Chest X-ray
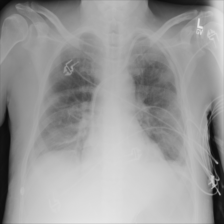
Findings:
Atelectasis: negative
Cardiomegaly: negative
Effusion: negative
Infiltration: negative
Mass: negative
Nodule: negative
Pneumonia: negative
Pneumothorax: negative
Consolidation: negative
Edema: negative
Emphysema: negative
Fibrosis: negative
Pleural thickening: negative
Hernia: negative